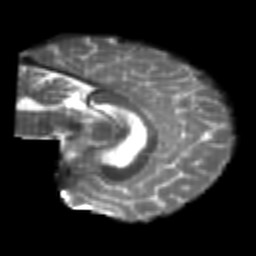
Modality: T2w
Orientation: sagittal
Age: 24
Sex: female
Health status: healthy
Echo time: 0.074 s